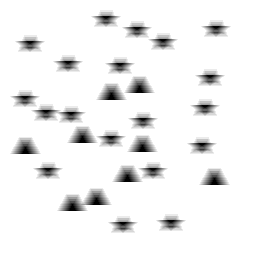
Squares: 0
Triangles: 9
Stars: 19
Total shapes: 28